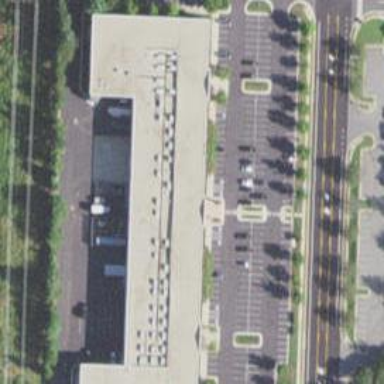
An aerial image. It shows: Commercial building.